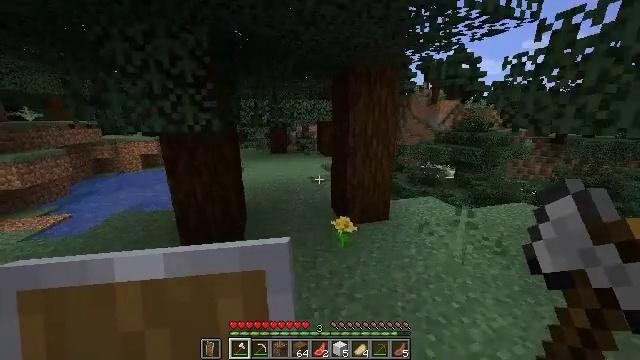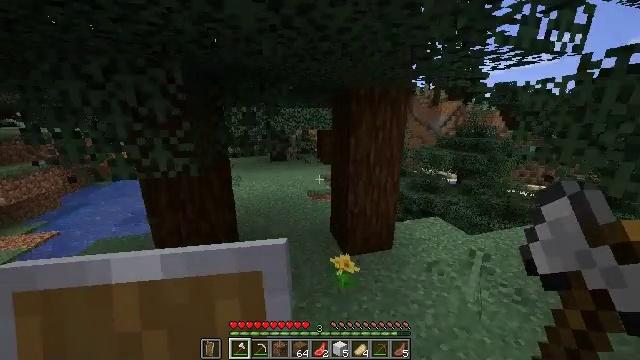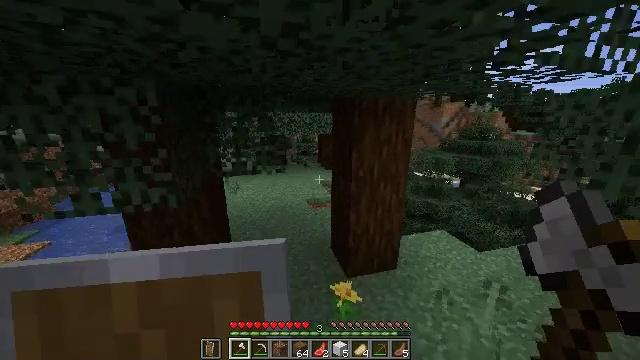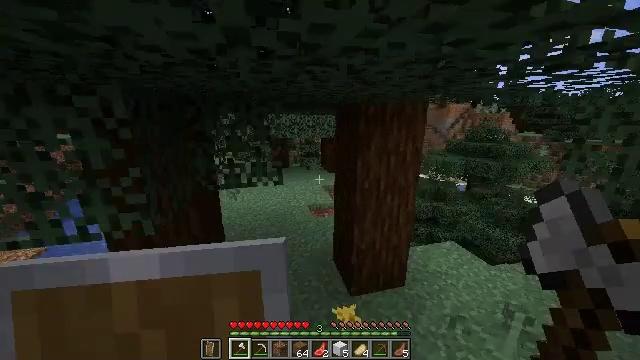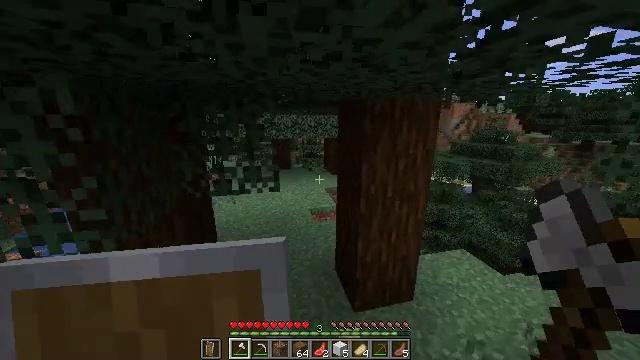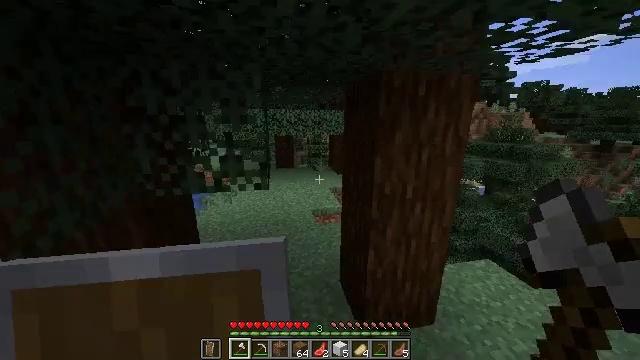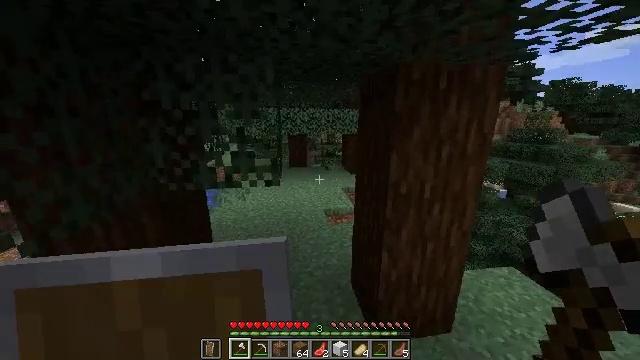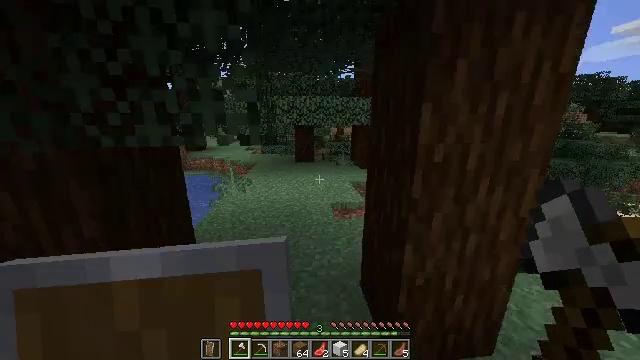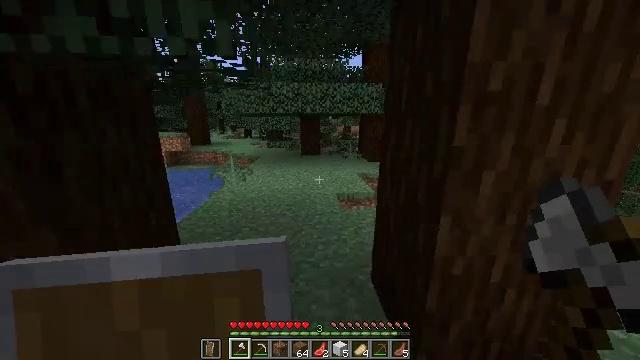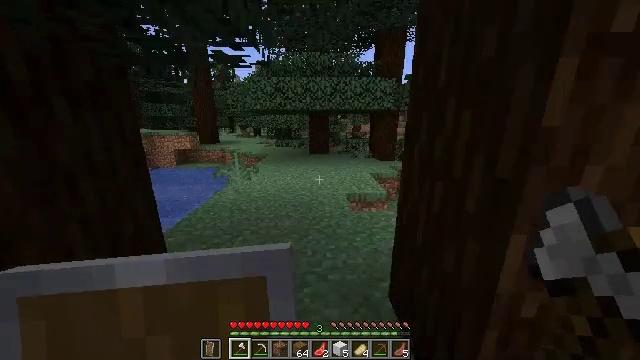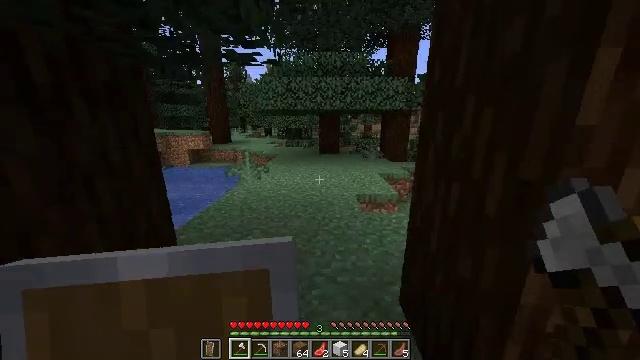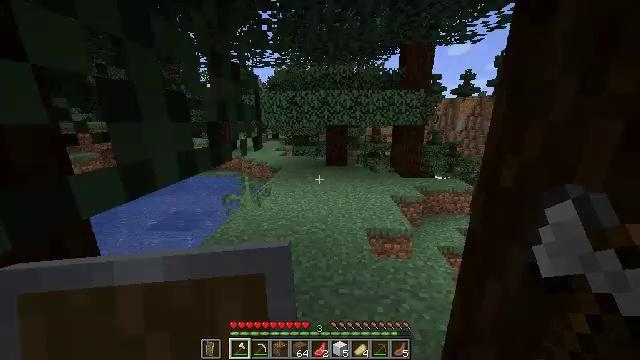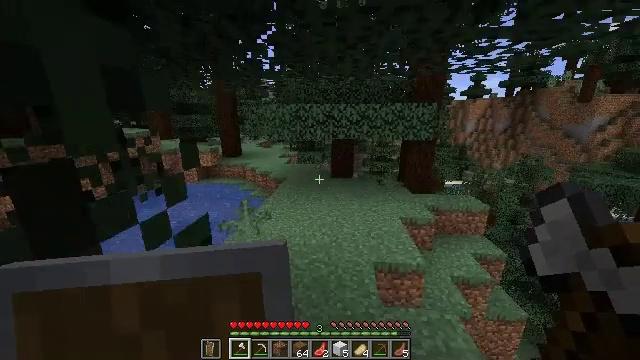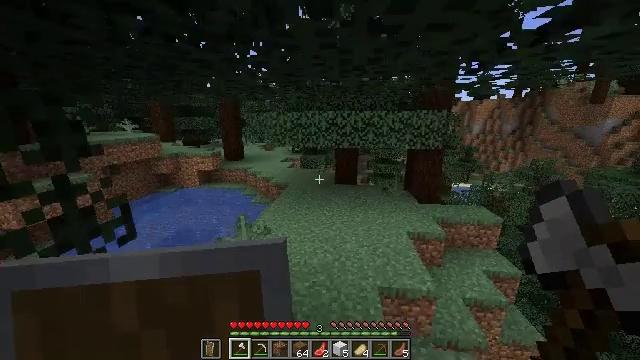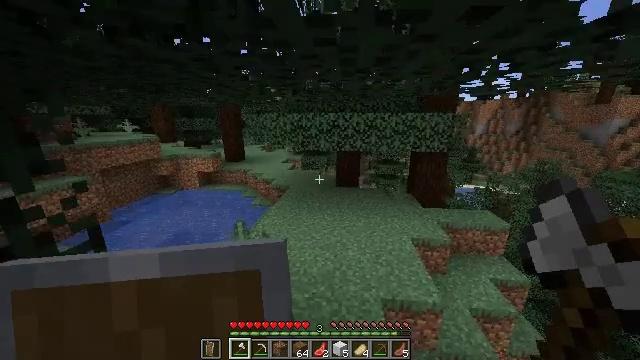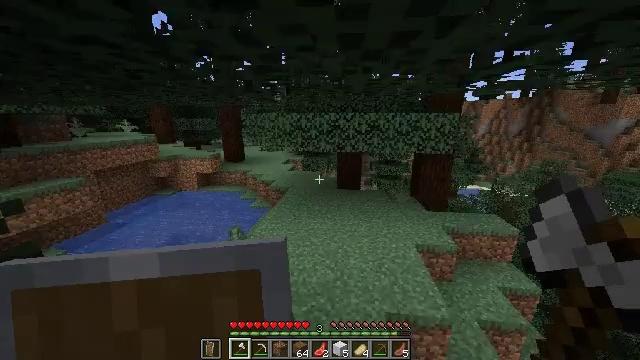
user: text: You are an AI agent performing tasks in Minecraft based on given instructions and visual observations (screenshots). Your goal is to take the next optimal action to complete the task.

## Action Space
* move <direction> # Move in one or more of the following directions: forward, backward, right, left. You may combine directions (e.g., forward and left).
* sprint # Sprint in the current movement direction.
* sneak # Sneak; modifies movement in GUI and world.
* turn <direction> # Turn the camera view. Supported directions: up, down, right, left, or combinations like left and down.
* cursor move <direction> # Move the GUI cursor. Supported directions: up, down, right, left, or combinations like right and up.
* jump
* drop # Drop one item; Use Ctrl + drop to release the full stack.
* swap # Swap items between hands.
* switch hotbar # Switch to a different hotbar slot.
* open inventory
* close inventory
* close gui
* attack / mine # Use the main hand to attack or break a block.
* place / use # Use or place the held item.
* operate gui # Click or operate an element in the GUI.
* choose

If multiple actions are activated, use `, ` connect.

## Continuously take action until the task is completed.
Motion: motion action
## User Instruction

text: Break the gravel block.
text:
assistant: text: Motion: move forward, sprint, jump
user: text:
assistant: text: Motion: move forward, sprint, jump
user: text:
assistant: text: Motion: move forward, sprint, jump
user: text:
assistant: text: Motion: move forward, sprint, jump
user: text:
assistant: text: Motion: move forward, sprint, turn left, jump
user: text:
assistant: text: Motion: move forward, sprint, turn left, jump
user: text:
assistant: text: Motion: move forward and move left, sprint, turn left, jump
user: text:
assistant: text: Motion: move forward and move left, sprint, turn left, jump
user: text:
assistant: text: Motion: move forward and move left, sprint, turn left, jump
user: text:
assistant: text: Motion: move forward, sprint, turn left, jump
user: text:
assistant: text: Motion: move forward, sprint, turn left, jump
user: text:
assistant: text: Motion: move forward, sprint, turn left, jump
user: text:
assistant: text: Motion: move forward, sprint, turn left, jump
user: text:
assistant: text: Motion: move forward, sprint, jump
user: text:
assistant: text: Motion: move forward, sprint, jump
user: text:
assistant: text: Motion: move forward, sprint, turn left, jump
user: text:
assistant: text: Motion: move forward, sprint, jump
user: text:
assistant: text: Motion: move forward, sprint, jump
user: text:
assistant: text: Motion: move forward, sprint, jump
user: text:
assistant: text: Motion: move forward, sprint, jump
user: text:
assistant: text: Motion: move forward, sprint, turn left, jump
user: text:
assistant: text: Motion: move forward, sprint, jump
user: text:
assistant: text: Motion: move forward, sprint, jump
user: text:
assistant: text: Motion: move forward, sprint, jump
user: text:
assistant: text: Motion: move forward, sprint, jump
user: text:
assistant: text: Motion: move forward, sprint, jump
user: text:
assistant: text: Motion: move forward, sprint, jump
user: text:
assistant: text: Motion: move forward, sprint, jump
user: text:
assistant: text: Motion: move forward, sprint, jump
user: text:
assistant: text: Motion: move forward, sprint, jump